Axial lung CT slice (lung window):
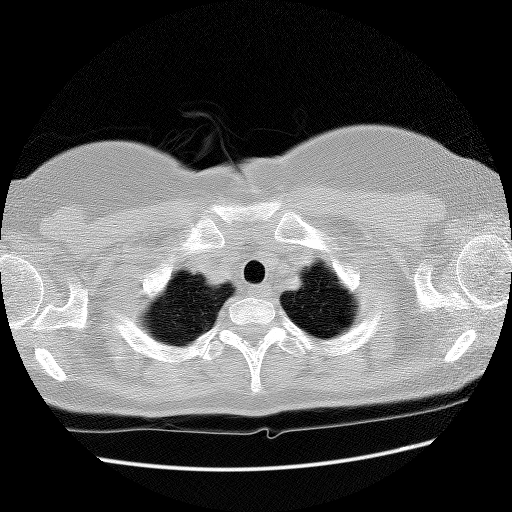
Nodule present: no